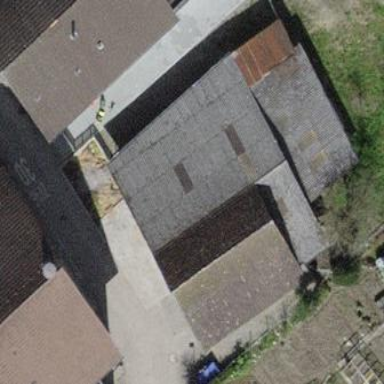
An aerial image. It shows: Barn.